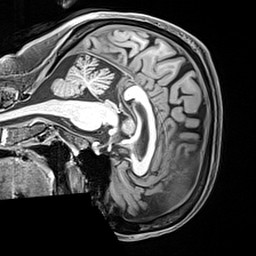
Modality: T1w
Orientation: sagittal
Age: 56
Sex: female
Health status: healthy
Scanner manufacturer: siemens
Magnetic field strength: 3 T
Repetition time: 2.4 s
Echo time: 0.00217 s